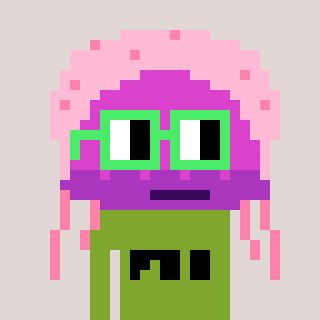
a pixel art character with square light green glasses, a jellyfish-shaped head and a slimegreen-colored body on a warm background